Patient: sex M, age 51
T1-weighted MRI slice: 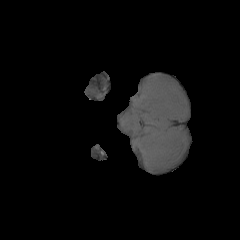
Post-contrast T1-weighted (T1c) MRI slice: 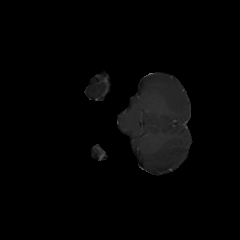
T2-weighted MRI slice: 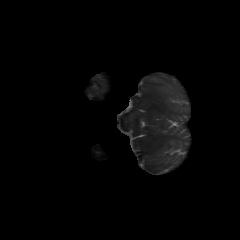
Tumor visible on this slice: no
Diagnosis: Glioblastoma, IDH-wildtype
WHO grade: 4